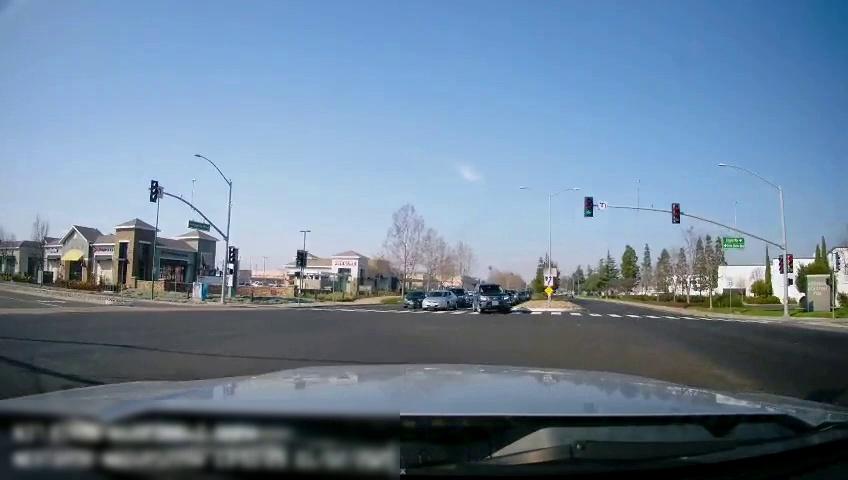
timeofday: Day
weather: Sunny
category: Drivable Space
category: Vehicles | SUV
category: Vehicles | Car
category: Vehicles | SUV
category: Vehicles | SUV
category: Vehicles | Car
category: Lanes | Alternate Lane
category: Traffic | Lights
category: Traffic | Signs
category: Traffic | Signs
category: Traffic | Lights
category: Traffic | Lights
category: Traffic | Signs
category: Traffic | Signs
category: Traffic | Lights
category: Traffic | Lights
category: Traffic | Signs
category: Traffic | Lights
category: Traffic | Lights
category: Traffic | Lights